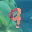
Label: 9